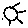
Label: sun